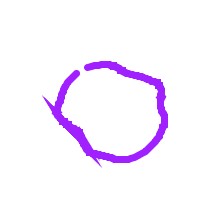
Shape: circle